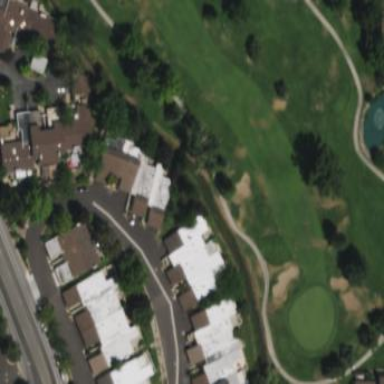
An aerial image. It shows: Canal serving as water hazard for golf course.